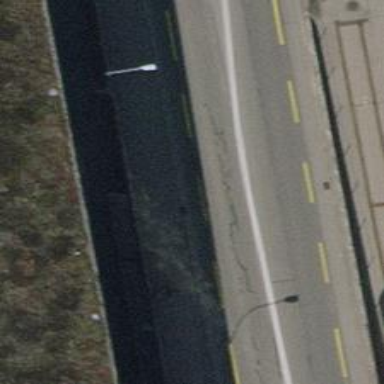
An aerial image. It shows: Secondary road with cycling lane on both sides. The surface of the road is asphalt.